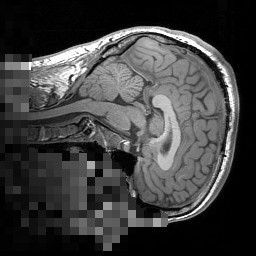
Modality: T1w
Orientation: sagittal
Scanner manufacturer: siemens
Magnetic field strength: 3 T
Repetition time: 1.5 s
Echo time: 0.00291 s